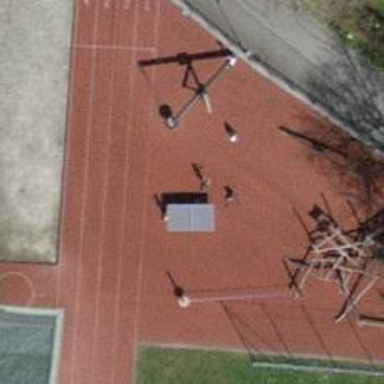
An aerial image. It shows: Playground area for leisure activities on the land.